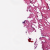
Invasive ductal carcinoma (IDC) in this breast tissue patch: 0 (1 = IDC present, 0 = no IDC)